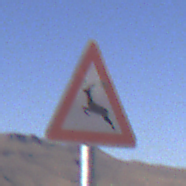
Verkehrszeichen: WildwechselRechts
Umgebung: Outdoor, Nature
Tageszeit: MorningAfternoon
Wetter: Clear
Licht: Natural
Jahreszeit: NotSpecified
Kontrast: HighContrast